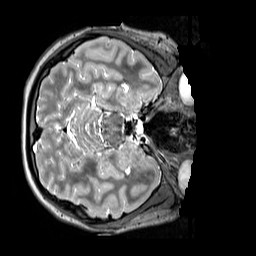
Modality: T2w
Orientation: axial
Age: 13
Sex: female
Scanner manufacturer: siemens
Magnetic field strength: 3 T
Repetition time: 3.2 s
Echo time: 0.408 s